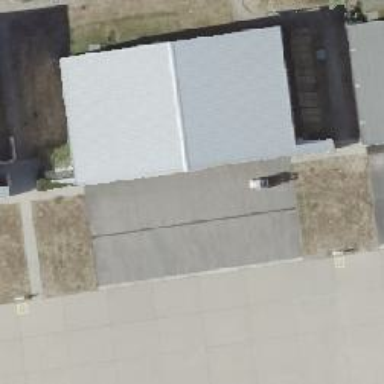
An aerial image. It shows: Hangar building.